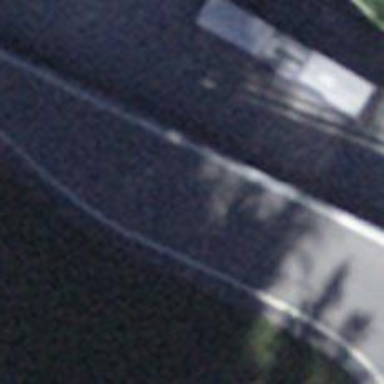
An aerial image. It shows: Passing place on the road.